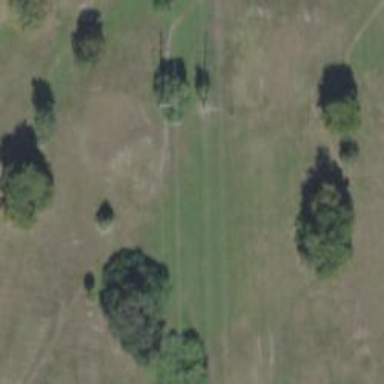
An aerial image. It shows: Path.